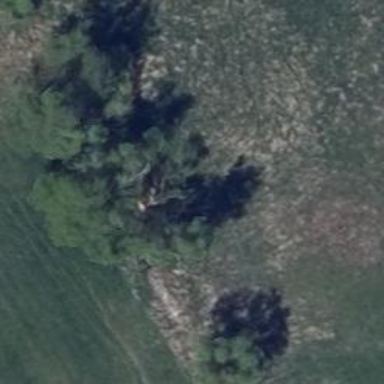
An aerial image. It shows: Row of trees in natural setting.